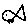
Label: fish